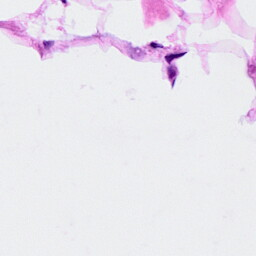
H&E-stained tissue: Breast